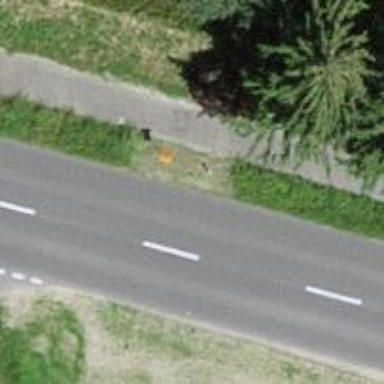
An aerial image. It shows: Pole with roof cover.